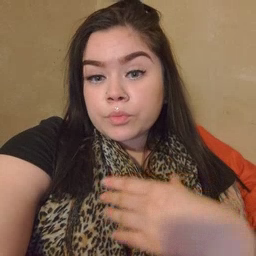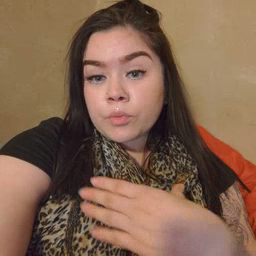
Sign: white